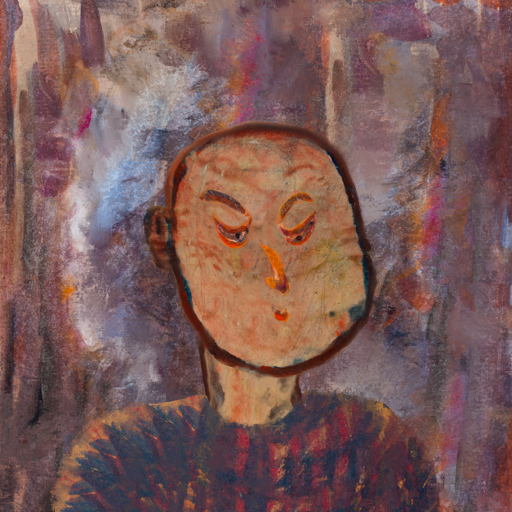
Background: Hypocrite, Head And Neck Side: Orphan, Face Side: Hypocrite, Bust: In_The_Sun, Hair Side: Blank, Head Accessory: Blank, Second Necklace: Blank, Necklace: Blank, Baby: Blank